Field crop: maize
Growth stage: 2
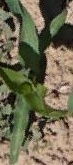
Species: maize